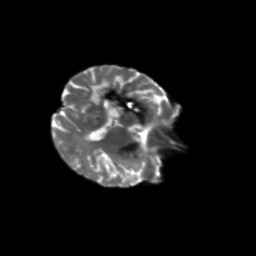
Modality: T2w
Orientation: axial
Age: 51
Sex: female
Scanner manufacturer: siemens
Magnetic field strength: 3 T
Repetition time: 5.25 s
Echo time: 0.08 s